Question: I am planning to using Apache Tomcat for my development purpose in Eclipse IDE. I have created a webservice application, for this I need to configure Installed runtime as Tomcat Server, to run the service.
When I try to install it, I find it was missing in the list of servers.

How can I resolve this?
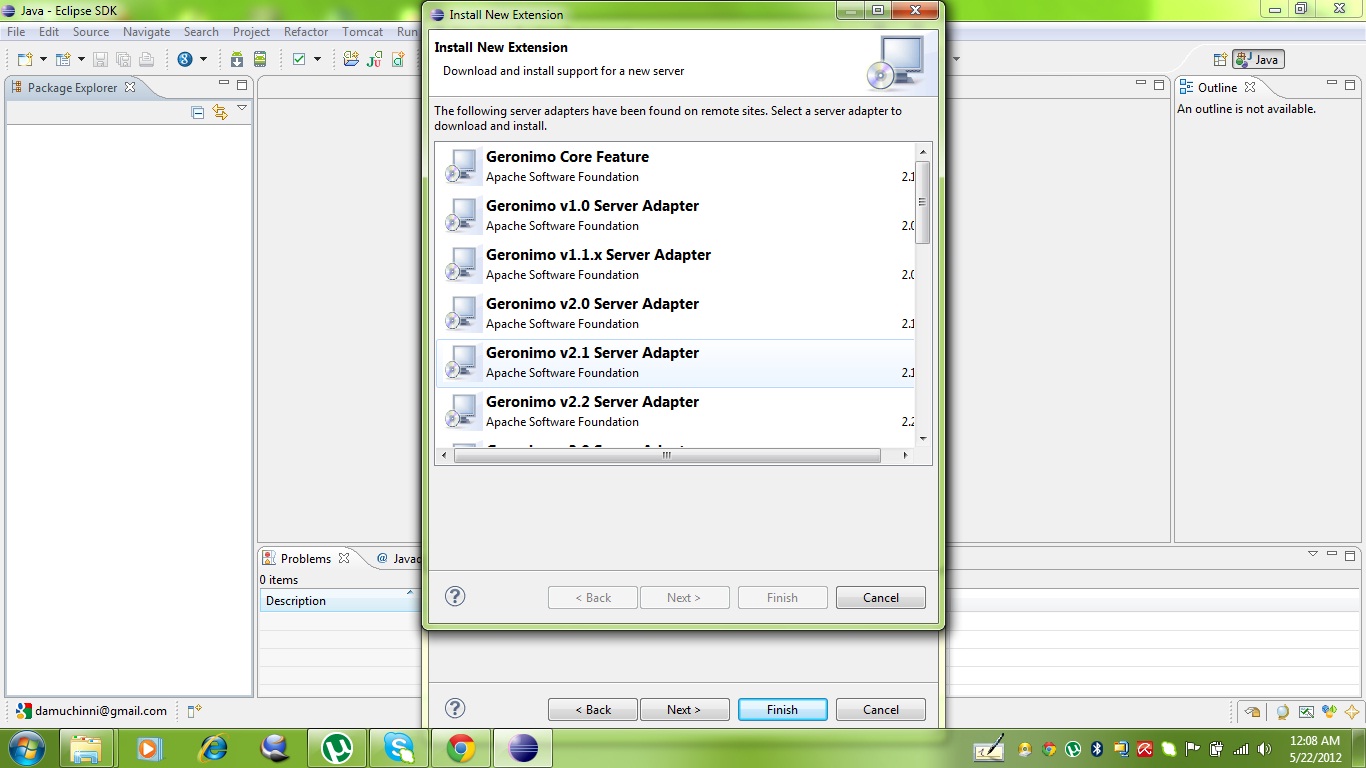
Answer: 'Window > Show View > Servers'. From there, 'Right click > New > Server' and you should see a first group called 'Apache', with plenty of Tomcats to choose from.
It might depend on the version of Eclipse you are using. I know for sure that contains these servers, or might not include them.